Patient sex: F
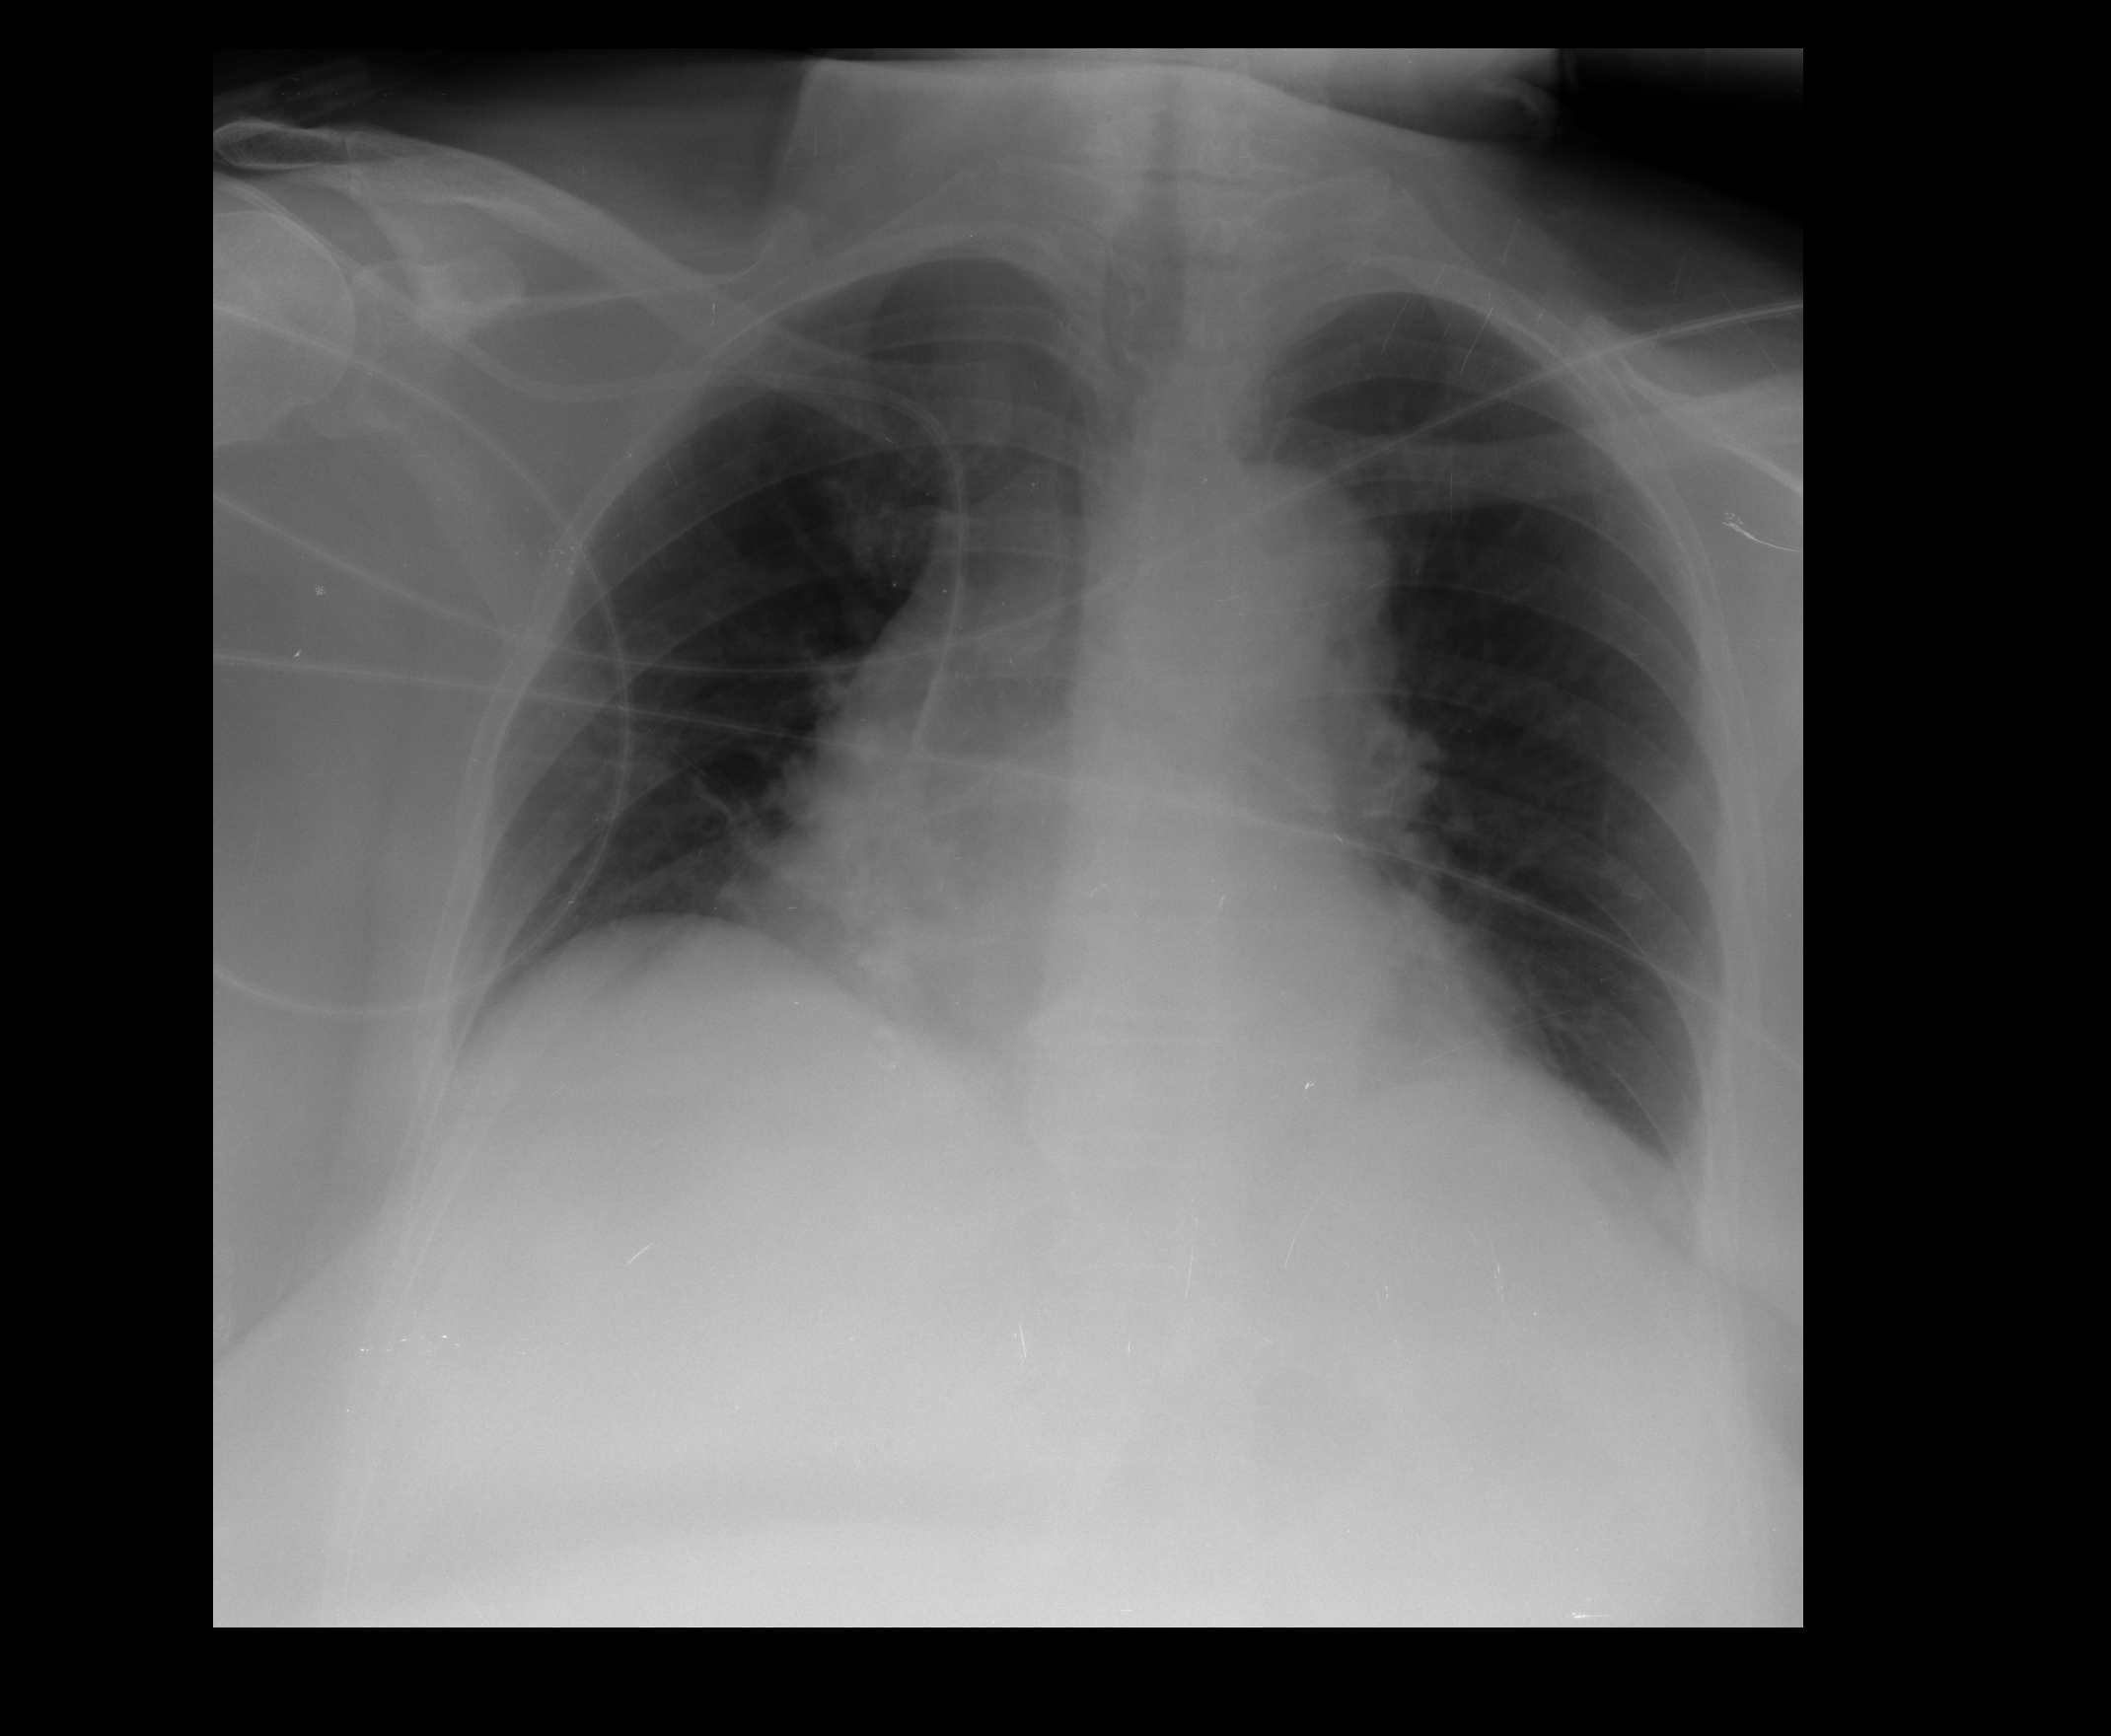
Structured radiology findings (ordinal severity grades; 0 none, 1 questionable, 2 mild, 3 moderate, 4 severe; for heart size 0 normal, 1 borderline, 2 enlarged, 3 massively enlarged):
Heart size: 2
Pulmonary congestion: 2
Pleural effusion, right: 0
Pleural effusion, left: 0
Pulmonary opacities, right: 0
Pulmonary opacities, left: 0
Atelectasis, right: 0
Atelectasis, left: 2